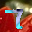
Label: 7